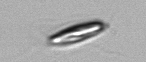
Label: Chrysochromulina